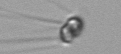
Label: Chaetoceros